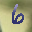
Label: 6